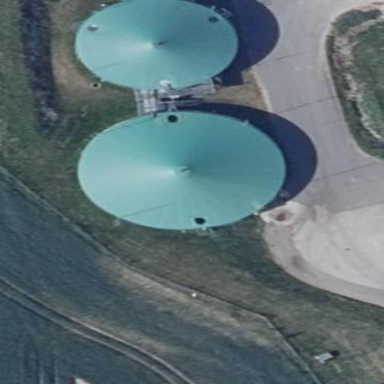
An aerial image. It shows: Storage tank with man-made structure.